Question: How I can get all data between tags?
My RegExp: '\<table id\="listtable".+\>(.*)\<\/table\>'
result:

I think it because there are line breaks. How to fix it?
Thanks in advance.
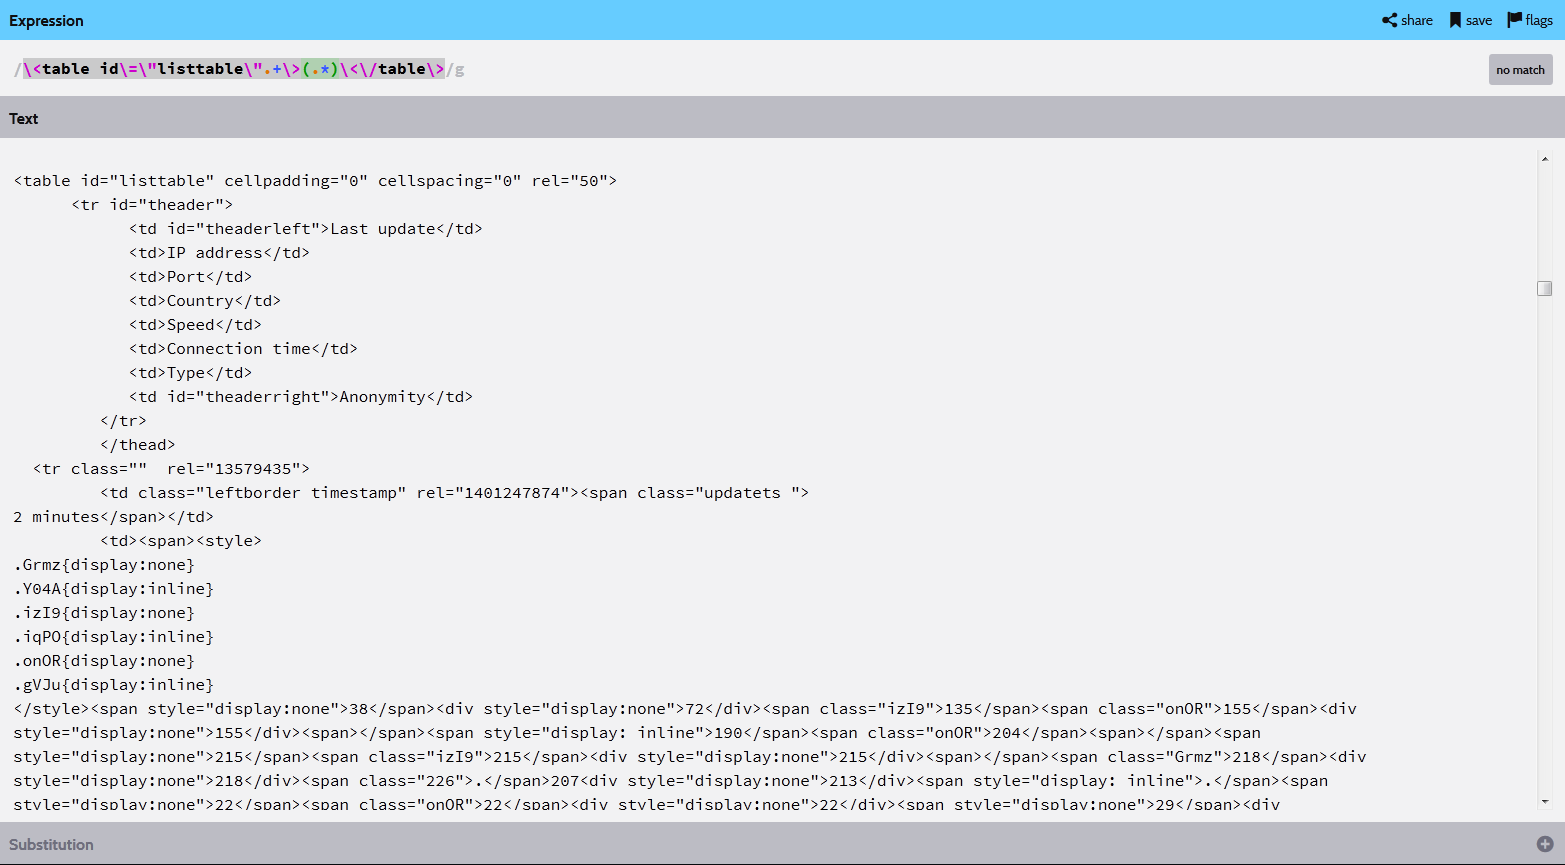
Answer: To make it match across multiple lines you can use this regex:
'''
/<table id="listtable"[\s\S]*>([\s\S]*)<\/table>/ig
'''
Use of '[\s\S]*' instead of '.*' makes it match it across new lines.